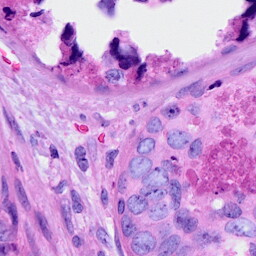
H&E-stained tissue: Breast